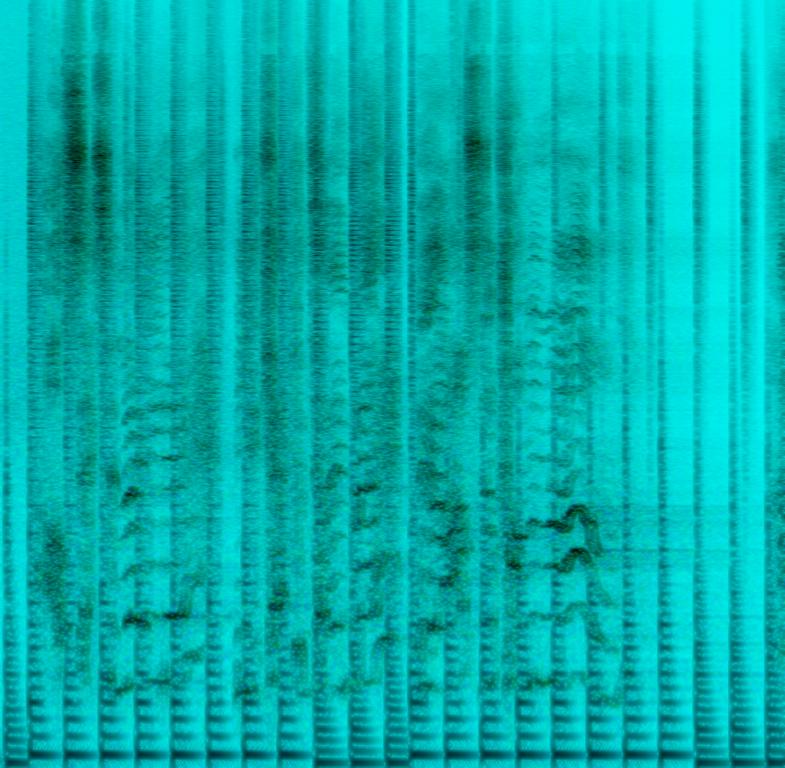
The low quality recording features a groovy buzzy synth bass with a filter effect on it, followed by punchy "4 on the floor" kick pattern, shimmering hi hats, wide mellow high pitched sound effect and echoing male vocal singing over it. It sounds energetic and groovy.